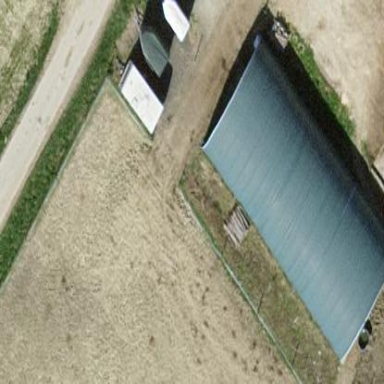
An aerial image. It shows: Farm auxiliary building.